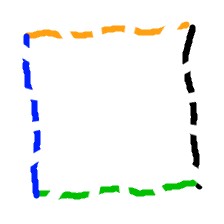
Shape: square